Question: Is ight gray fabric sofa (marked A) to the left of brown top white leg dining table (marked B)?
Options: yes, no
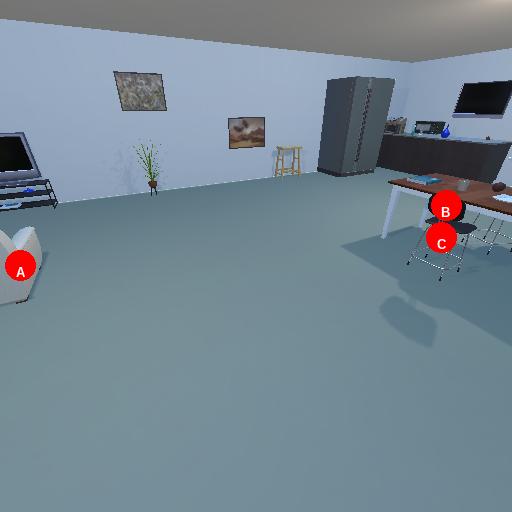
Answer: yes